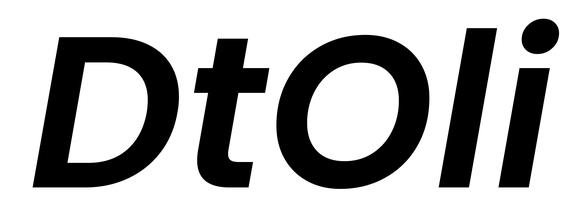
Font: Poppins-SemiBoldItalic